Question: In my database, I have some tables which have the same structure as "Folders" in Windows.
So a Folder may have inner folders and files.
To visualize the structure, I use the following asp.net controls
1. DataList, to list the data in MxN table
2. Inside, a folder will be displayed with HyperLink and Image
Now, is the design good ?
The behaviour of the architecture is as follows
1. If the is clicked, the page is posted back and will fetch the contents of in the same location in HTML file. To make it more good, can I use the "UpdatePanel" ?

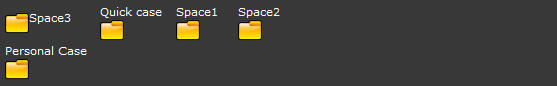
Answer: It depends on how you are judging your design. On the coding side, it is easier to use a DataList, an UpdatePanel and postbacks. And yes, use an UpdatePanel here (generally speaking, you may use it whenever there is a postback in your ASP.NET pages). On the user experience and on the performance side, however, I would recommend using here and load the content of each folder on demand using this technology.